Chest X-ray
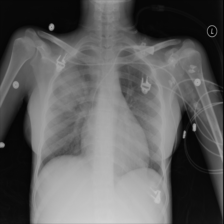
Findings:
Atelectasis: negative
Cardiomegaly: negative
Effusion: negative
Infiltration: negative
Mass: negative
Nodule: negative
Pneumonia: negative
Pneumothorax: negative
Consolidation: positive
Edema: negative
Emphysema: negative
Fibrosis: negative
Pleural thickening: negative
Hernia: negative